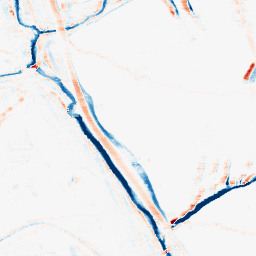
Category: morphological
Decomposition family: morphological_rect
Decomposition parameters: operation: average
width: 10
height: 5
Upsampling method: lanczos
Upsampling parameters: scale: 8
Upsampling scale: 8